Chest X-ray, PA view. Patient: 45 years old, sex M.
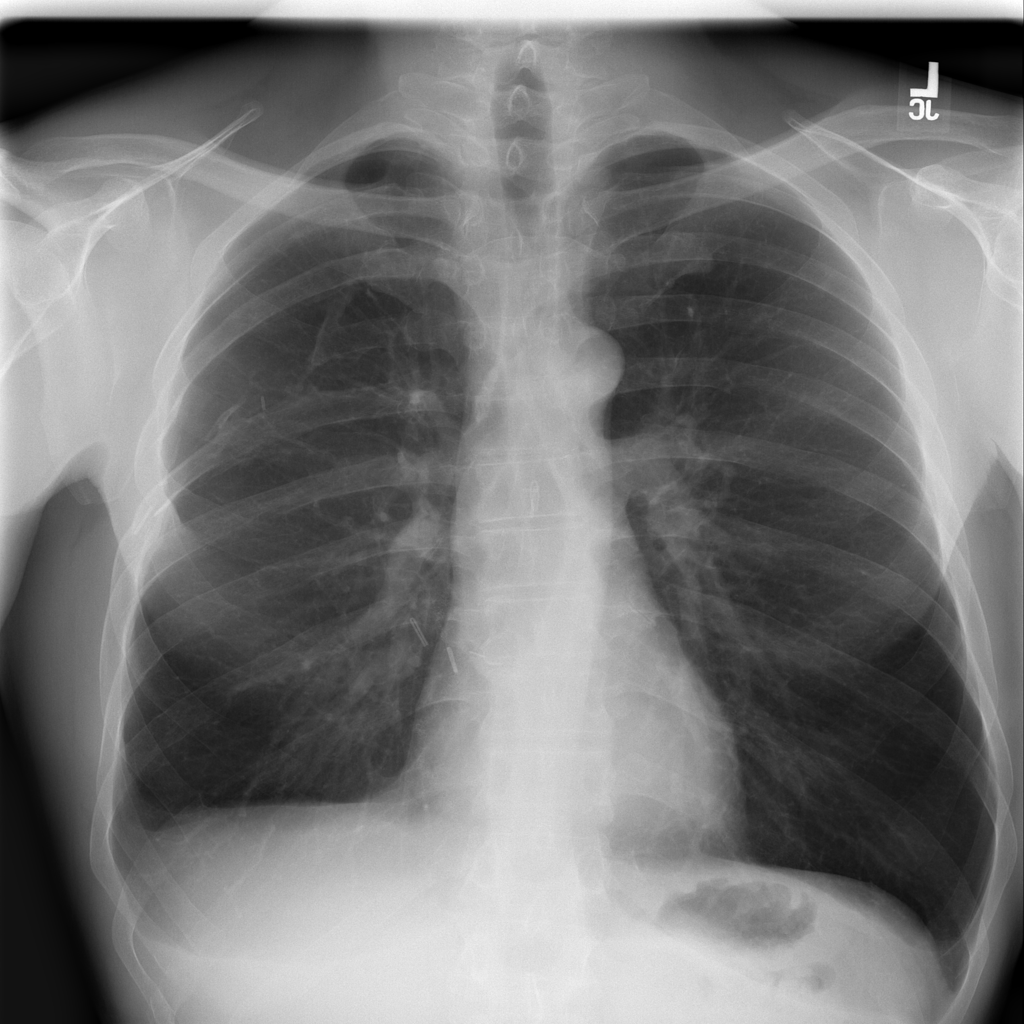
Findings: No Finding